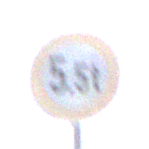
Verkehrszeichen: TatsaechlicheMasse
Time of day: SunriseSunset
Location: Outdoor (Suburban)
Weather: Clear
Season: NotSpecified
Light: Natural